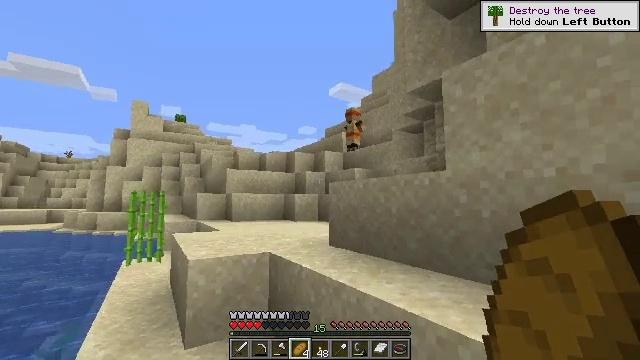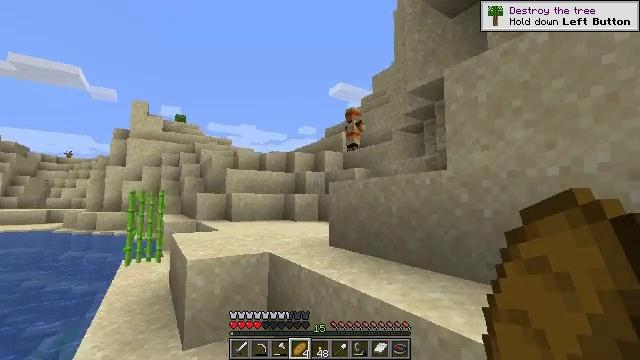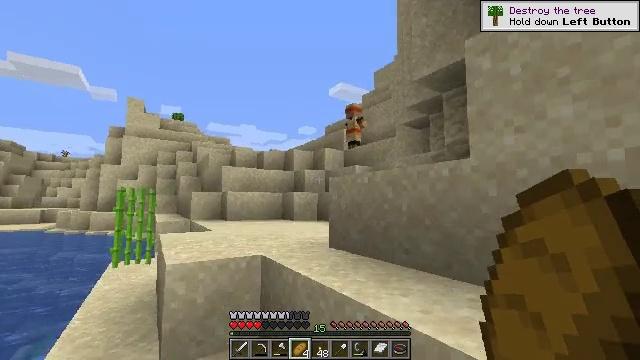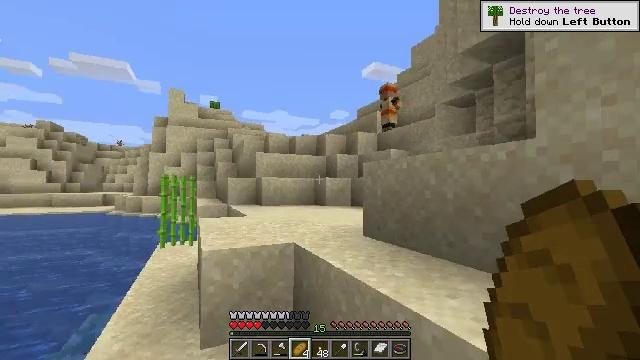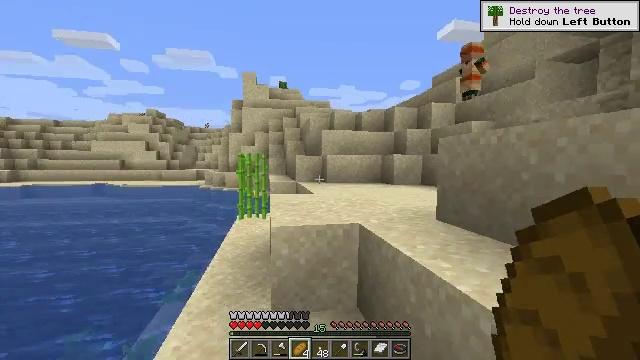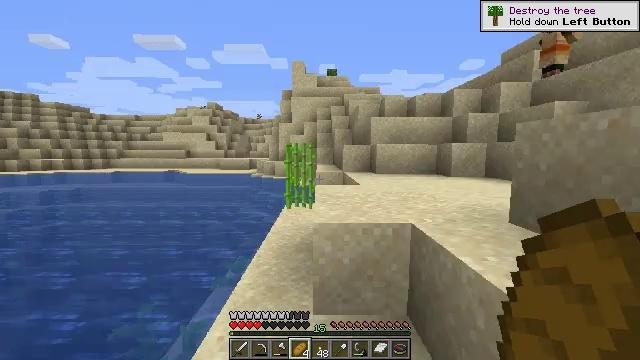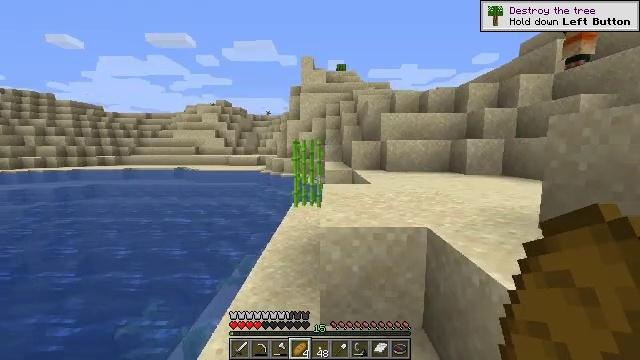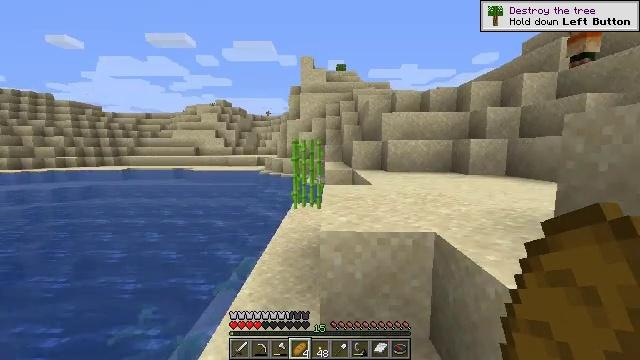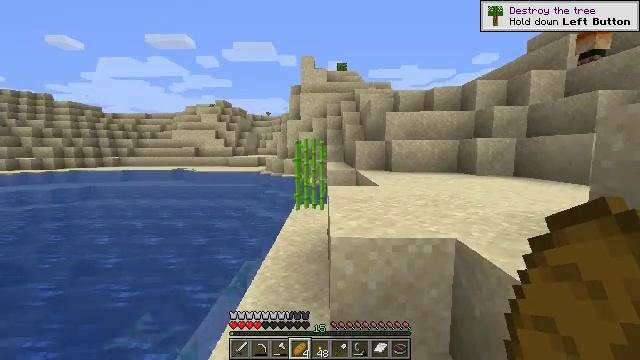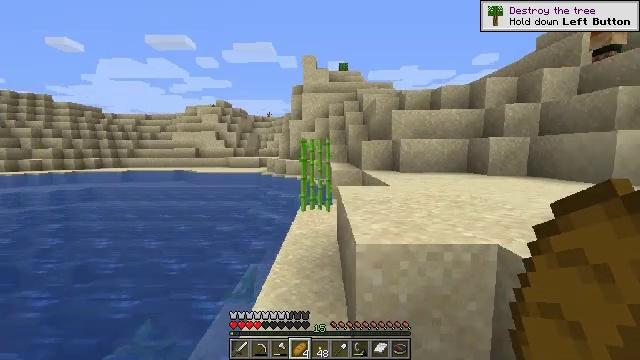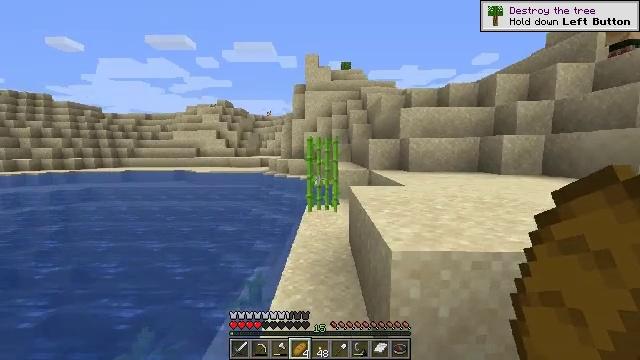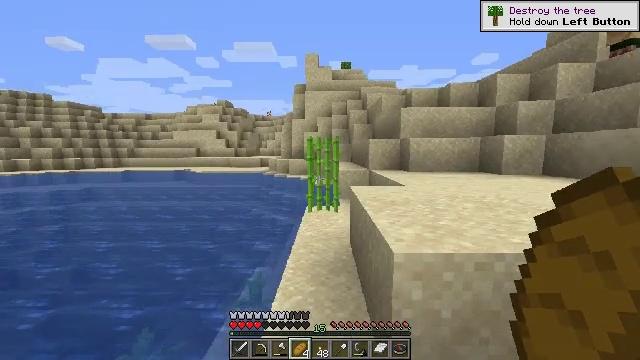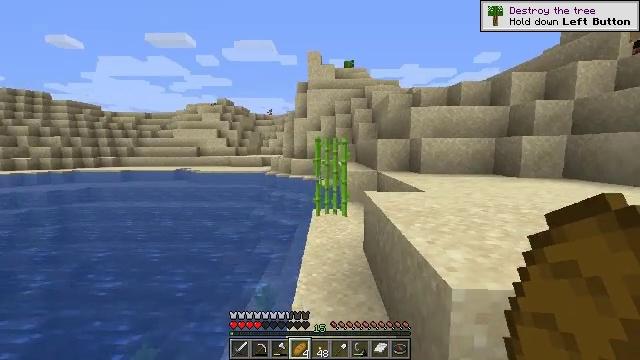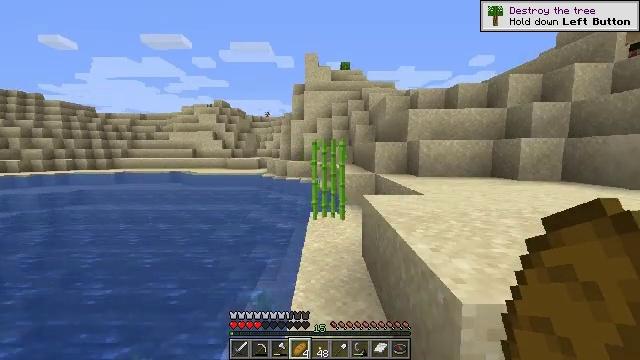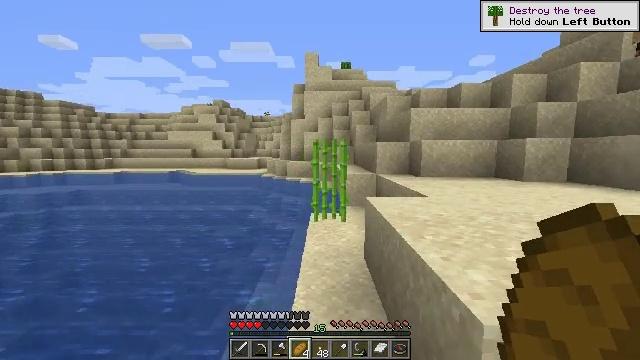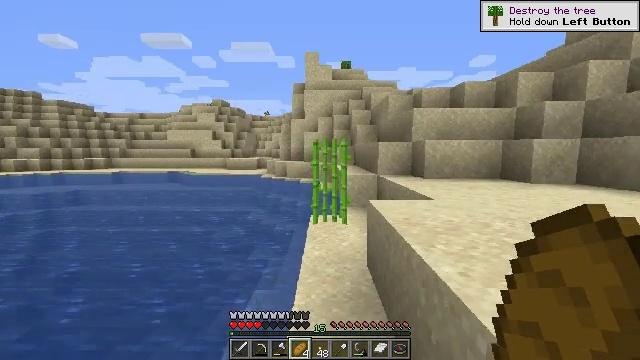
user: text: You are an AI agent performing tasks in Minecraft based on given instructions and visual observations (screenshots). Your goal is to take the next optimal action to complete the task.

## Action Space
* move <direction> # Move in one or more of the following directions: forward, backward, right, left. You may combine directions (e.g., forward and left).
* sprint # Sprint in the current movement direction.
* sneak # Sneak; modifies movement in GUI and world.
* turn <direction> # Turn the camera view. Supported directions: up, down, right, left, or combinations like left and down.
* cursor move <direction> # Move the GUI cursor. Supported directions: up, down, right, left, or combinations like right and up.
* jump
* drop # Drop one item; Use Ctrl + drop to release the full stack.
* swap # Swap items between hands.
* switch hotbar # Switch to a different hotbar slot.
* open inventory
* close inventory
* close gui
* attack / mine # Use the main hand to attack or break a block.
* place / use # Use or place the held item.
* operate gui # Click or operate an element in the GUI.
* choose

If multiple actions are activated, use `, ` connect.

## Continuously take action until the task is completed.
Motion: motion action
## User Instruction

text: Gather sugar cane for crafting.
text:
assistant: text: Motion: move forward
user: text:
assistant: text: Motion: move forward
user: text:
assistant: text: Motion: move forward, turn left and down
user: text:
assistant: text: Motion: move forward, turn left and down
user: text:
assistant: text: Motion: move forward, turn left and down
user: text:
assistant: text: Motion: move forward, turn left
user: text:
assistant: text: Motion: move forward and move left
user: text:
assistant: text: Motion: move forward and move left
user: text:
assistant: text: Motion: move forward and move left
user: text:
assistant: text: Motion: move forward and move left
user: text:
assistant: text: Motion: move forward and move left
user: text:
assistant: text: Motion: move forward
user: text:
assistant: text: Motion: move forward
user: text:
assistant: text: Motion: move forward
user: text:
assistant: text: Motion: move forward
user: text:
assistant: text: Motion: move forward
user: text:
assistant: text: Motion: move forward, turn right
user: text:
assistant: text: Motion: move forward, turn down
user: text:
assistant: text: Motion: move forward, turn left and down
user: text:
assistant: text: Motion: move forward, turn left and down
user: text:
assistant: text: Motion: move forward, turn left and down
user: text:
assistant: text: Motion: move forward
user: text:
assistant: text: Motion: move forward
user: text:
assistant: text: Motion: move forward
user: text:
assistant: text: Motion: move forward, turn down
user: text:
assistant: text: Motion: move forward, turn down
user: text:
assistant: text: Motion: move forward, turn down
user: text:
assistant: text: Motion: move forward, turn down
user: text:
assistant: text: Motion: move forward, attack / mine
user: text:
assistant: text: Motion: move forward, attack / mine